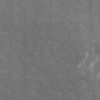
Label: not_dusty